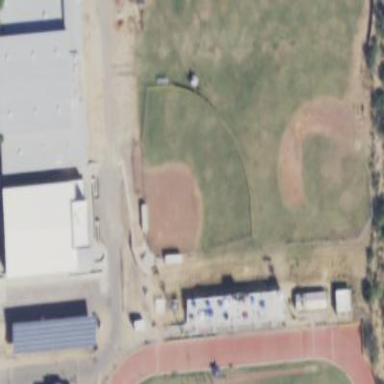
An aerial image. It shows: Softball pitch for leisure sports.